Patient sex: M
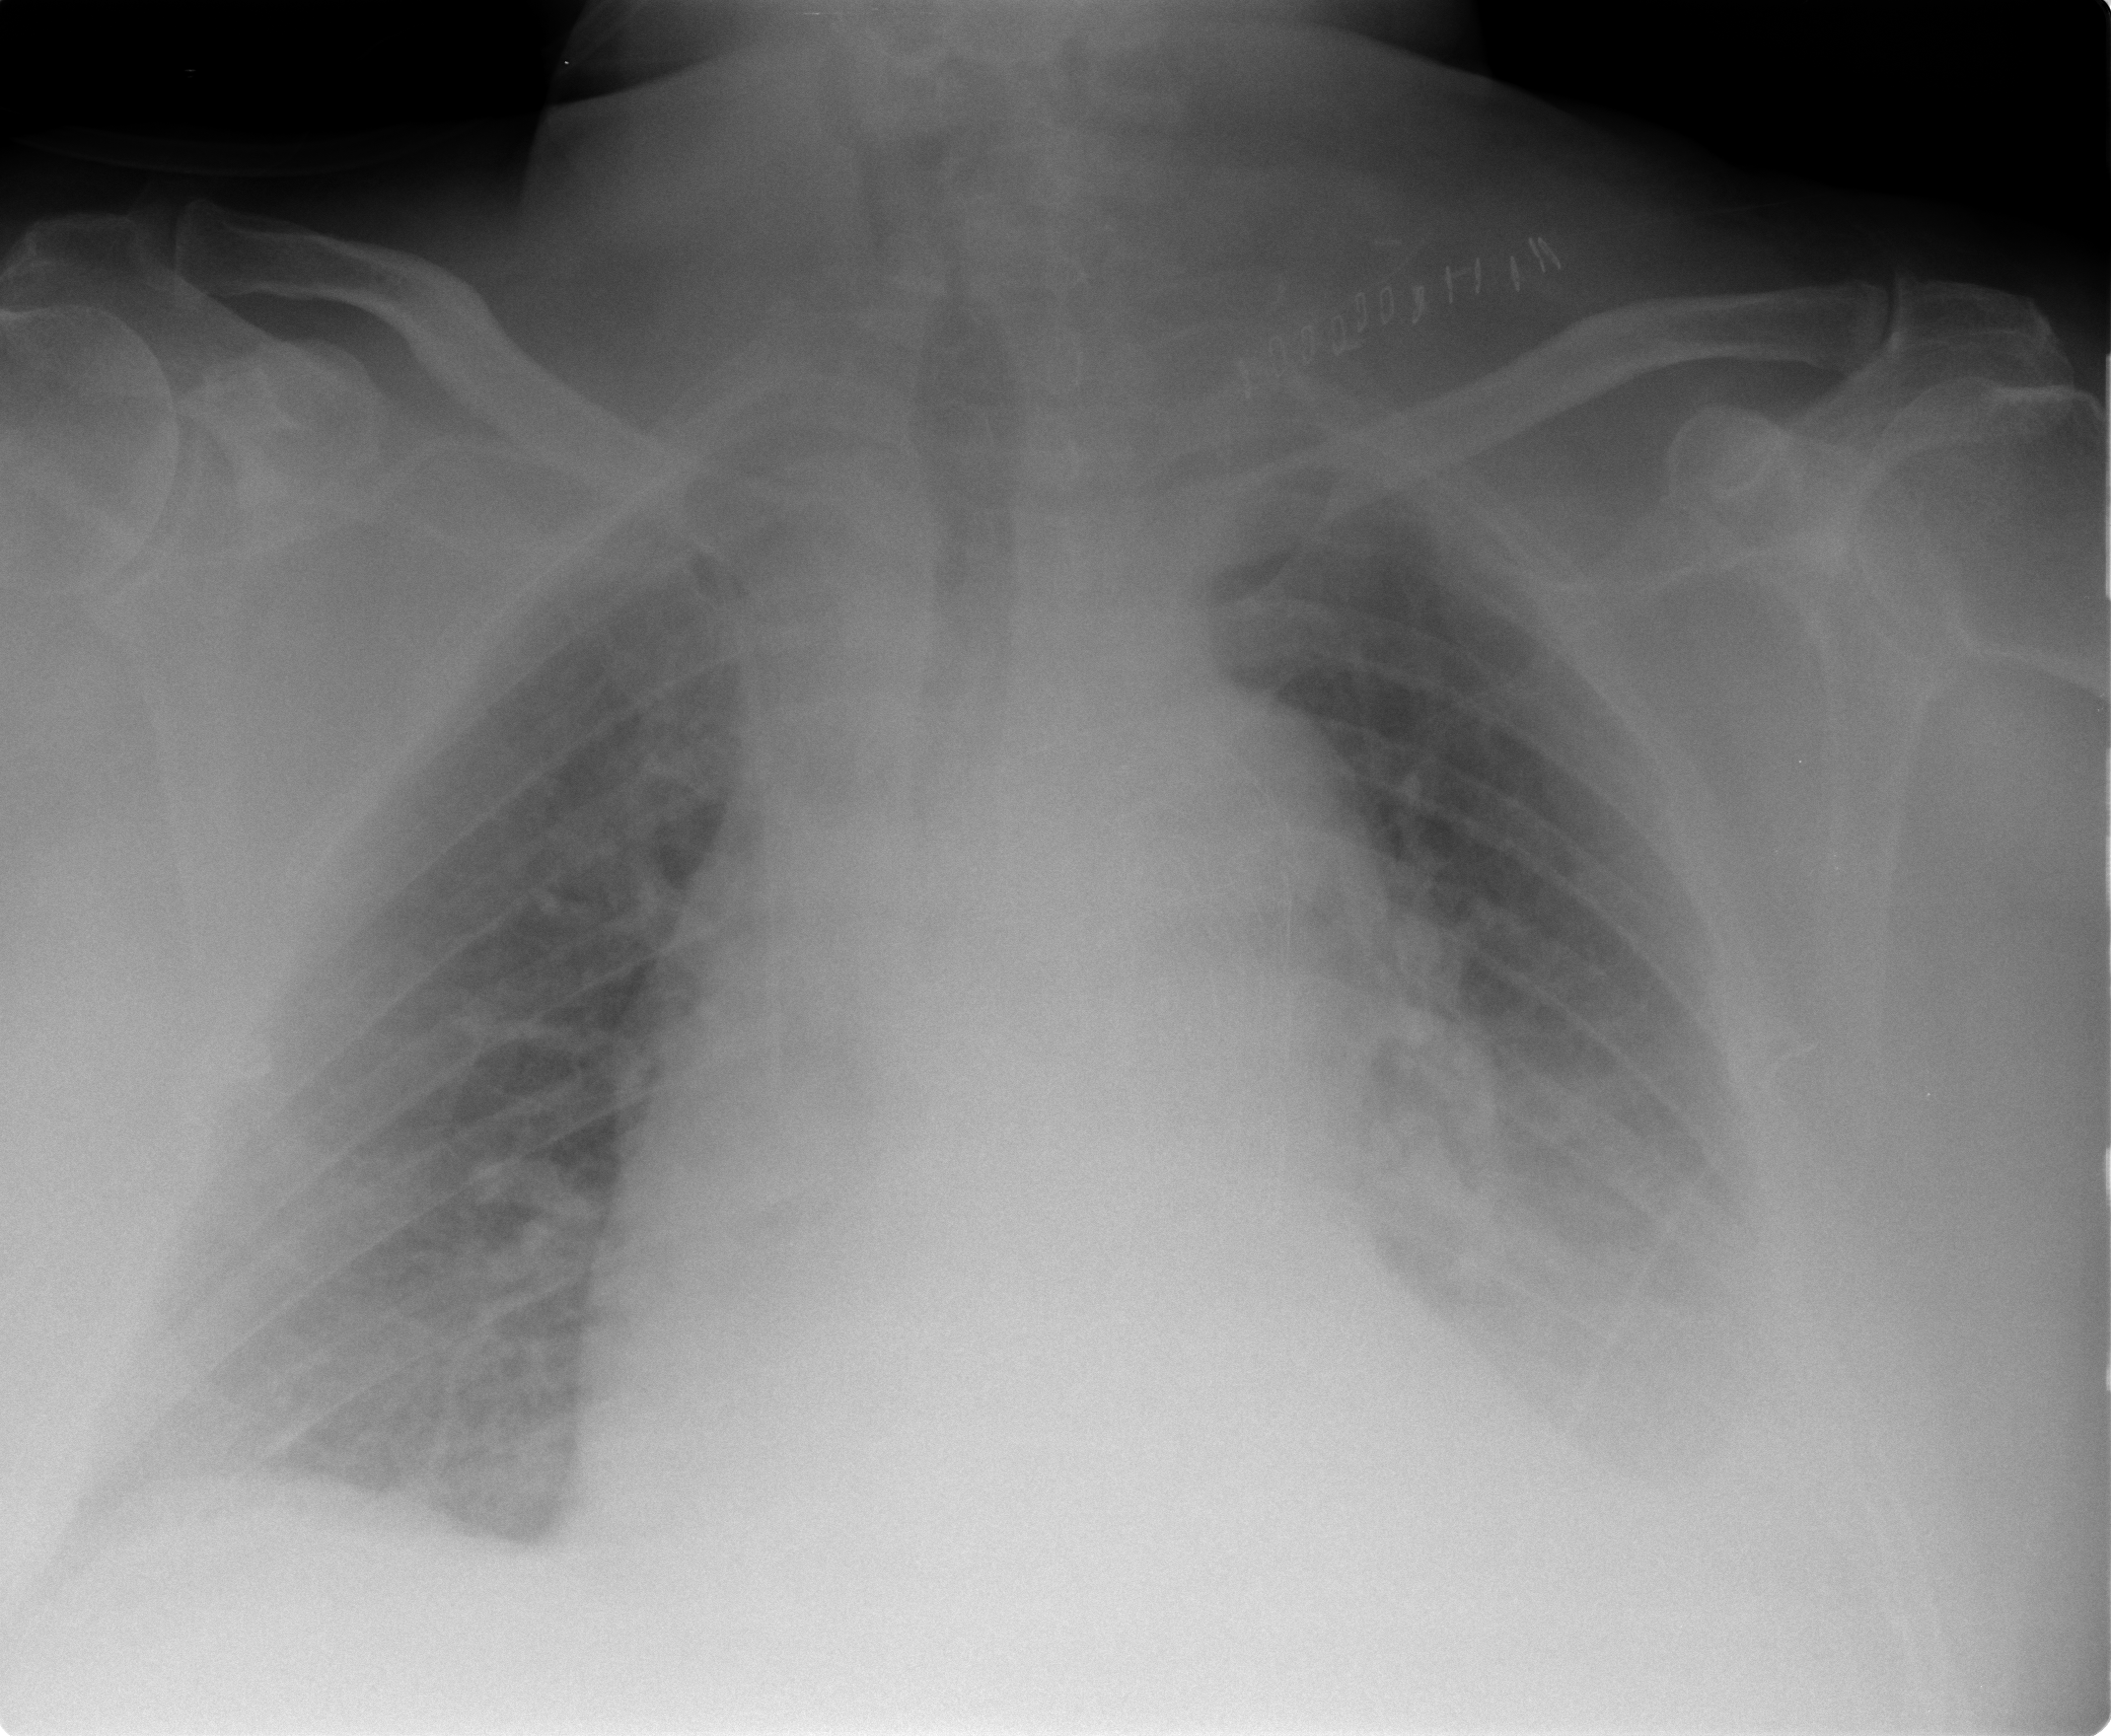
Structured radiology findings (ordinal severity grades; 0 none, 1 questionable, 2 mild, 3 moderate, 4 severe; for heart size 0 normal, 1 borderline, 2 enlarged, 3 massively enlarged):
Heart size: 2
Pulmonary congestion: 2
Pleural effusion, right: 1
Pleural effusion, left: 3
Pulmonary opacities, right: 0
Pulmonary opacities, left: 0
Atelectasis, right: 2
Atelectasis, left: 2